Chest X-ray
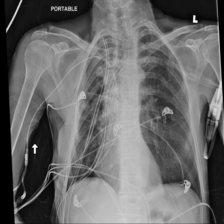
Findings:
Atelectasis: negative
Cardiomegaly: negative
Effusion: negative
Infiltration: negative
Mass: negative
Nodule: negative
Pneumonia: negative
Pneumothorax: negative
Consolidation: negative
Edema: negative
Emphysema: negative
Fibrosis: negative
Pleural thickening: negative
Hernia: negative